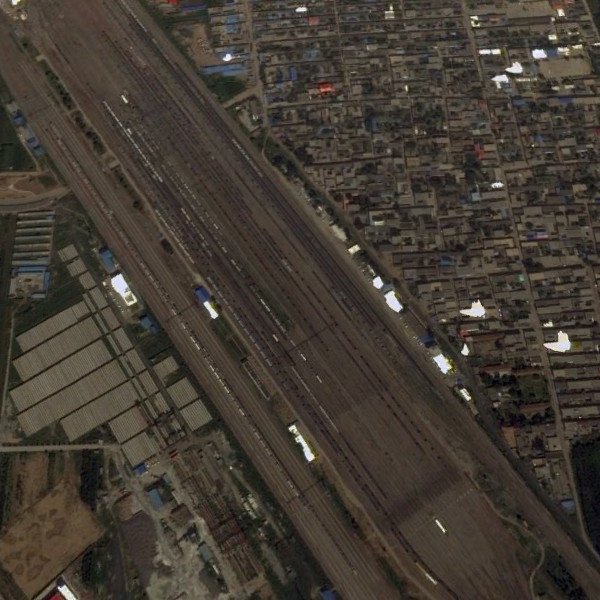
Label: RailwayStation